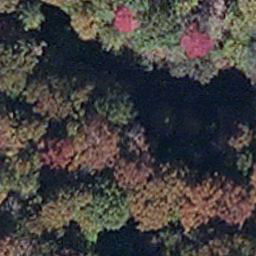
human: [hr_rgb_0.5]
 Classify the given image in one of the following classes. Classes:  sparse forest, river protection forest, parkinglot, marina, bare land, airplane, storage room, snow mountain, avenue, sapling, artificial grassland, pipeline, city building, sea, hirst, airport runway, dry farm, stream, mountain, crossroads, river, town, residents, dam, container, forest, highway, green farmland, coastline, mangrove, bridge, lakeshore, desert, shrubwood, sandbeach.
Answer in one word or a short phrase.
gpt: mangrove